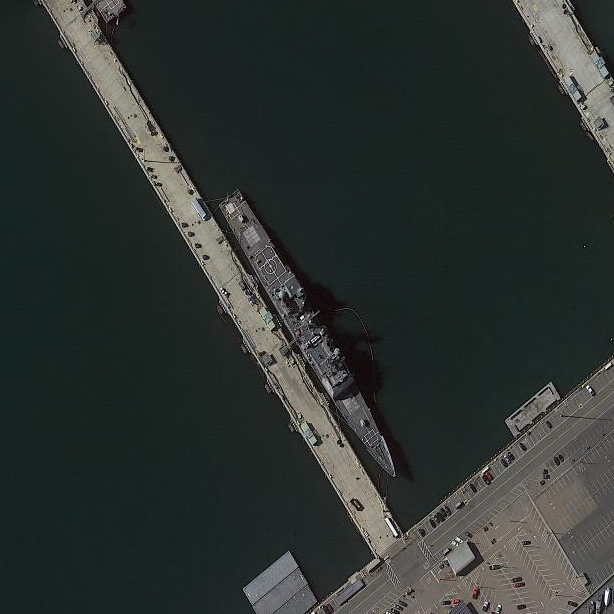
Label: cruiser